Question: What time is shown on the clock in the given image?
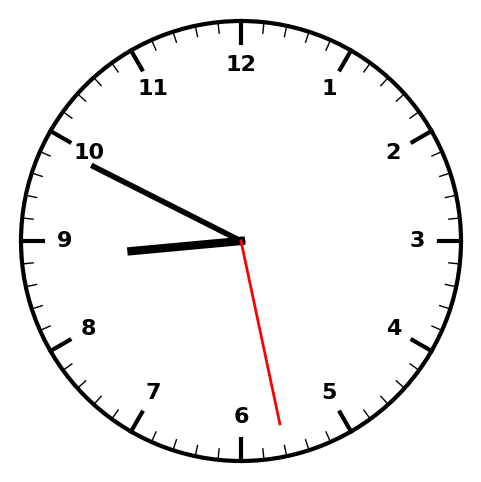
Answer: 08:49:28